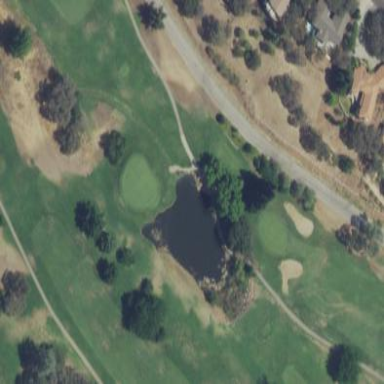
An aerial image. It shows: Water hazard on golf course.